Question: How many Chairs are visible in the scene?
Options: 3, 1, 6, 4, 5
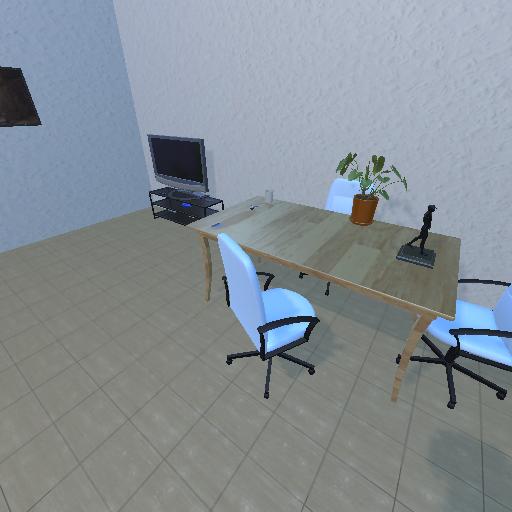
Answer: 3